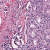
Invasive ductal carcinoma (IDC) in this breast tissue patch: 1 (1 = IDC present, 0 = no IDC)